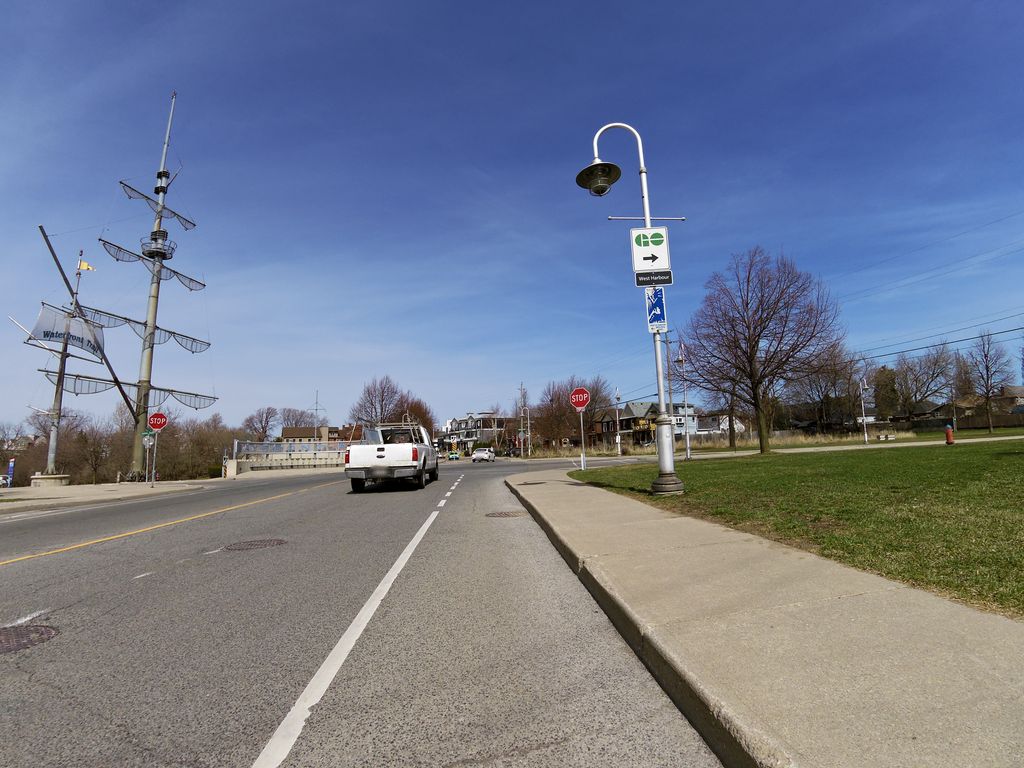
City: hamilton